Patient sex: M
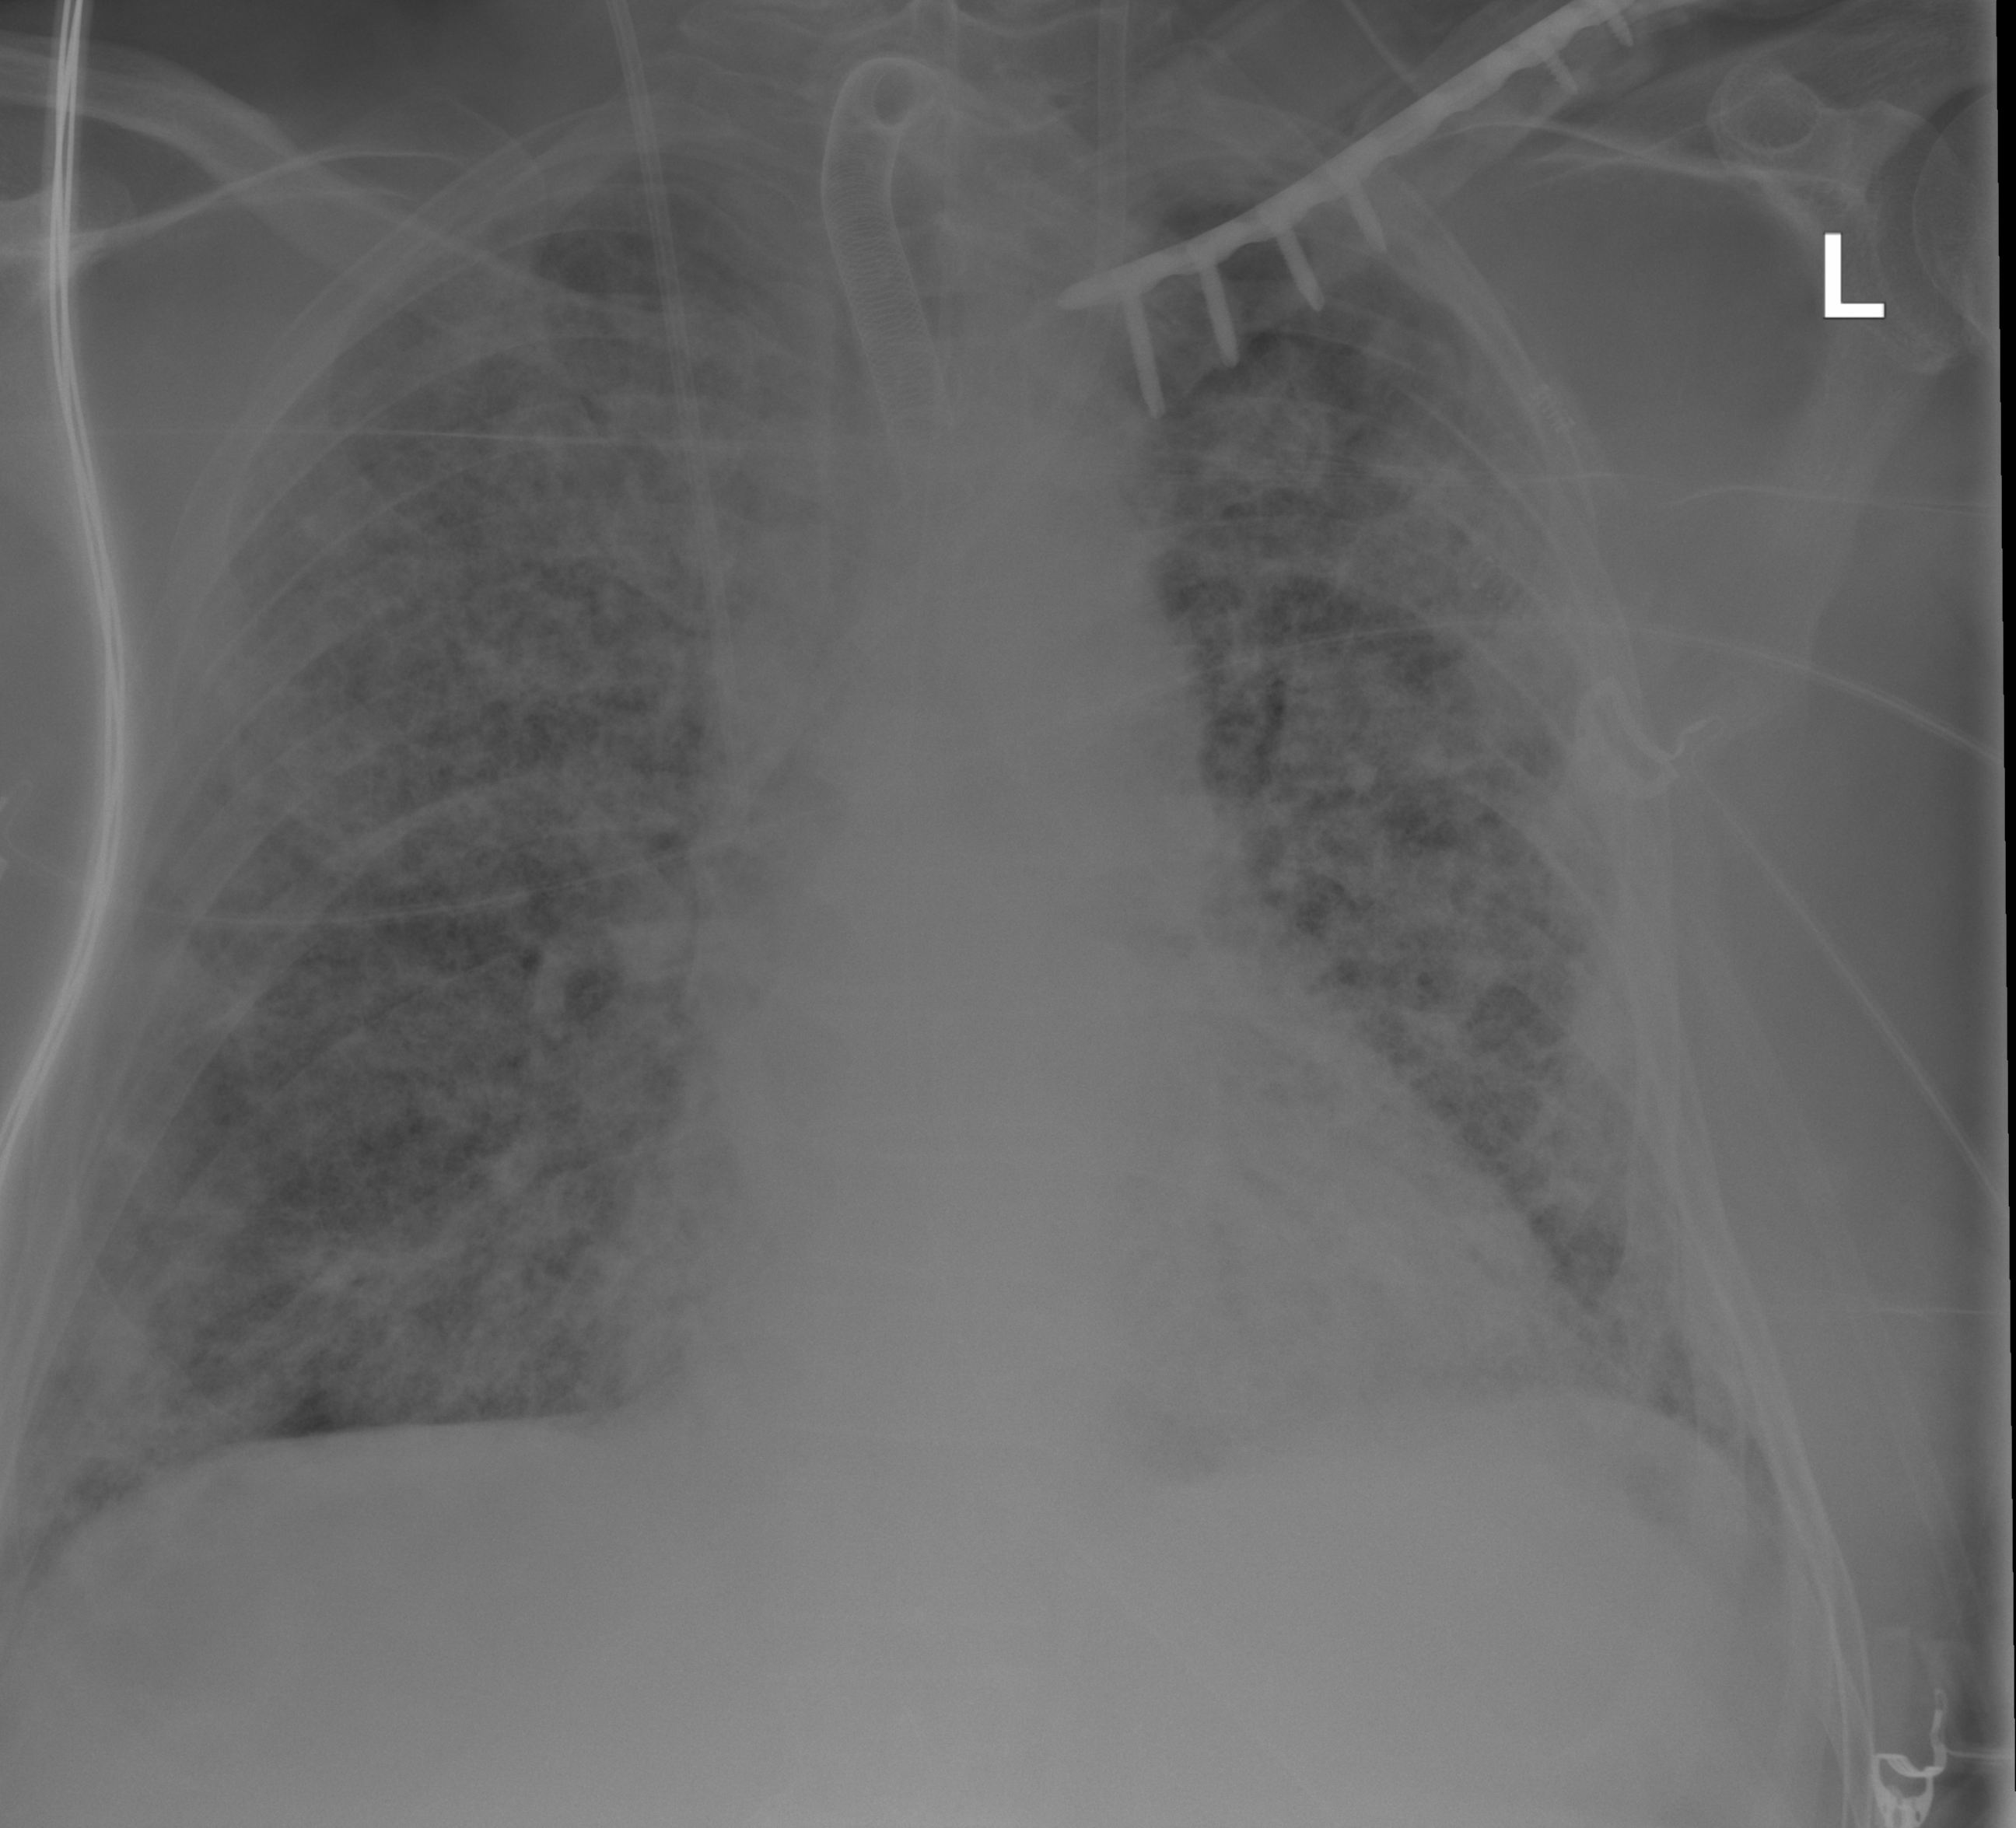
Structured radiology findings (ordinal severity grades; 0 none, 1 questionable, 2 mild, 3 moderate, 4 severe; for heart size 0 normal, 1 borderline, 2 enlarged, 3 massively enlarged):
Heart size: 0
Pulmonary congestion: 0
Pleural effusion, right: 0
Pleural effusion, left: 0
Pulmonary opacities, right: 3
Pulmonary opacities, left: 3
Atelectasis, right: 2
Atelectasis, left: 2